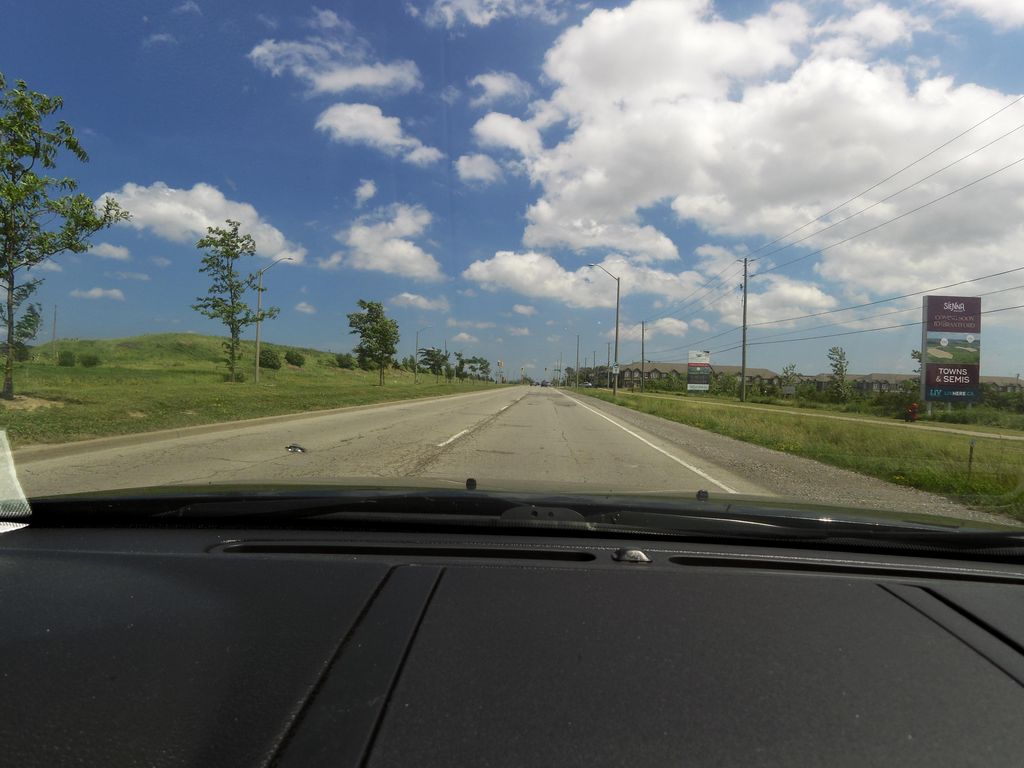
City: hamilton